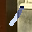
Label: 1